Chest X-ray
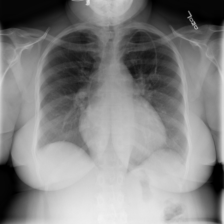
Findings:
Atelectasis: negative
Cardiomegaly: positive
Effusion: positive
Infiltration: negative
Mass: negative
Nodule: negative
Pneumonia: negative
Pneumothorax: negative
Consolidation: negative
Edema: positive
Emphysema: negative
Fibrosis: negative
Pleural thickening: negative
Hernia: negative